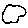
Label: cloud